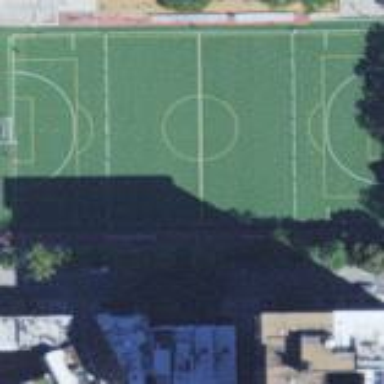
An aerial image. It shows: Grass pitch designated for soccer.